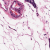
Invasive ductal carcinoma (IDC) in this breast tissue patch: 0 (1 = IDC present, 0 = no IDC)